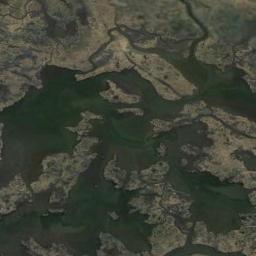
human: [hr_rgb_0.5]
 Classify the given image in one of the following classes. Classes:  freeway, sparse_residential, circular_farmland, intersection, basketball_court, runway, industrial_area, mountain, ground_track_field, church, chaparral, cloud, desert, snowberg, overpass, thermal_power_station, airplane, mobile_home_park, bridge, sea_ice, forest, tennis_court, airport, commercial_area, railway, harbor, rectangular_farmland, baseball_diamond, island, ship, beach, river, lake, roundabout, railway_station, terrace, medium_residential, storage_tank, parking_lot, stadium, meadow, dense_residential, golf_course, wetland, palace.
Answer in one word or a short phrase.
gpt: wetland